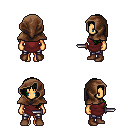
a pixel art fantasy rpg character, female body template, human, tanned skin, maroon tunic, metal pants, green left-swept hairstyle, cloth hood, brown shoes, dagger, four views (front, back, left, right), 2x2 character sprite sheet, small pixel art, hard edges, no anti-aliasing